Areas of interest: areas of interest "Parking Lot"
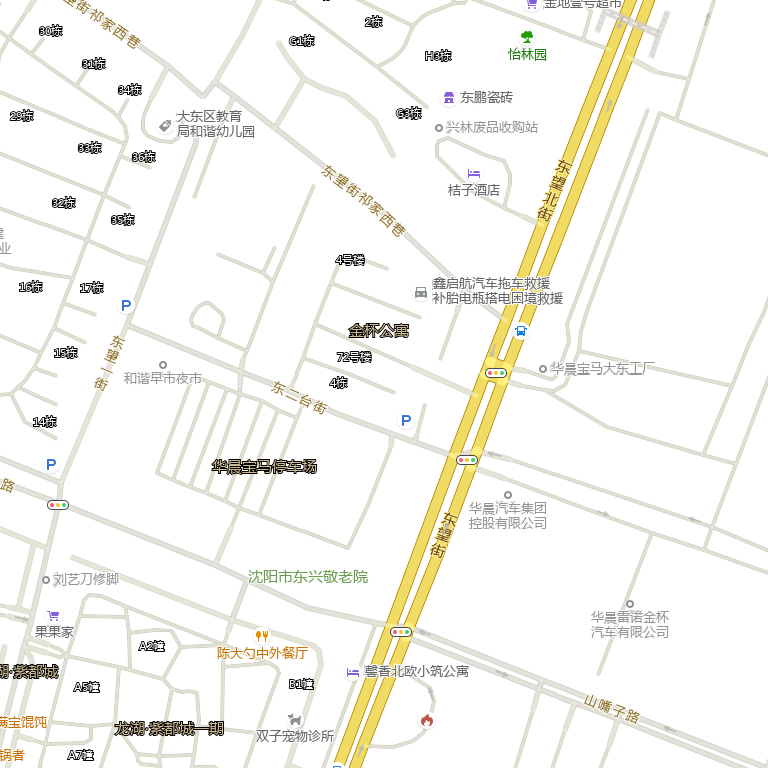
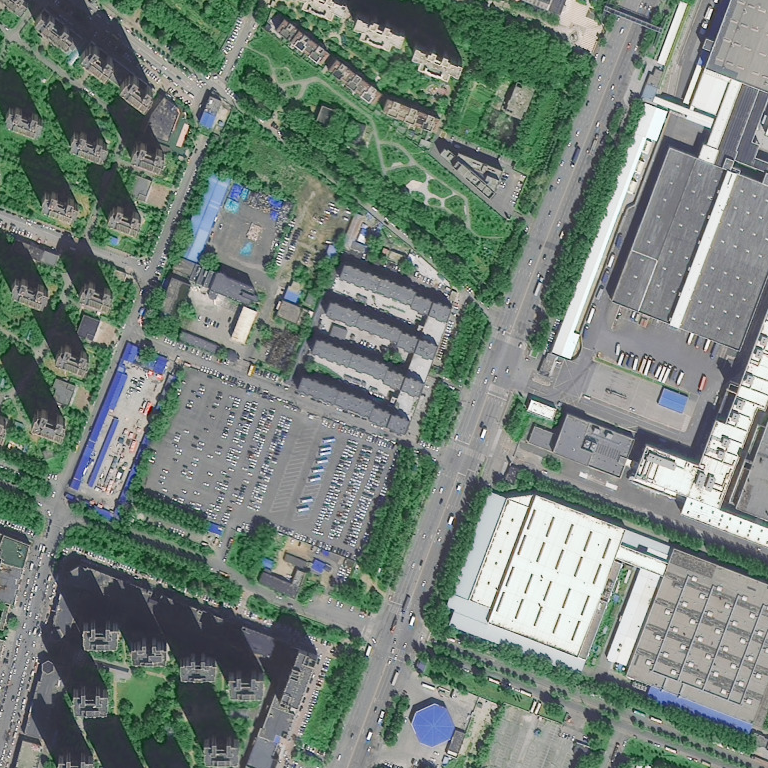